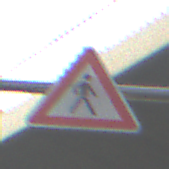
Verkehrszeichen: FussgaengerLinks
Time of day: SunriseSunset
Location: Outdoor (Suburban)
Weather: PartlyCloudy
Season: NotSpecified
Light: Natural